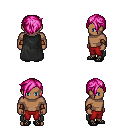
a pixel art fantasy rpg character, male body template, human, dark skin, black cape, red pants, pink pixie cut hairstyle, cloth bracers, ghillies, four views (front, back, left, right), 2x2 character sprite sheet, small pixel art, hard edges, no anti-aliasing